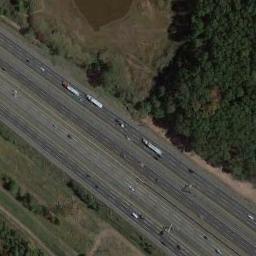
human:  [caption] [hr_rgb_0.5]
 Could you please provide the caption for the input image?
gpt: The freeway is between the farmland and some trees with some cars .

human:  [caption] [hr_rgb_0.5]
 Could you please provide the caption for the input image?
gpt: A straight freeway goes through the lawn with many trees and some cars are driving on the freeway .

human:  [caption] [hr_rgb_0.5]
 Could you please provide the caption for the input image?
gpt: There are many houses on both sides of the highway .

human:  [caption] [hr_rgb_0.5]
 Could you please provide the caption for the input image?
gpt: There are large green lawns and green trees around the freeway, And there are several cars on the freeway .

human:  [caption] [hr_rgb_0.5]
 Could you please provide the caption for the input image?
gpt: There are yellow and green lawns and some trees beside the freeway .